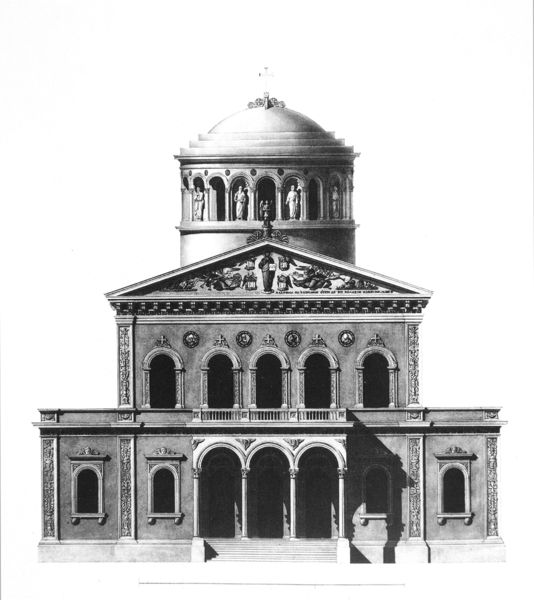
Titel: Entwurf zur Basilika St. Bonifaz in München
Künstler: Leo von Klenze
Standort: München
Institution: Staatliche Graphische Sammlung
Schlagwörter: schatten, weiß, fenster, grau, licht, schwarz, säulen, zeichnung, dach, gebäude, haus, architektur, kirche, renaissance, rund, turm, statue, balkon, relief, ansicht, bogen, fassade, italien, studie, giebel, empore, pilaster, figuren, rundbogen, kuppel, treppe, treppen, stufen, tor, bögen, arkade, medaillon, kreuz, balustrade, dom, druck, schwarz weiss, stich, entwurf, architrav, arkaden, verziert, fries, dreiecksgiebel, portal, gesims, skulpturen, statuen, jesus, portikus, rundbögen, romanik, ballustrade, tempel, korinthisch, dreiteilig, basilika, klassizistisch, bauwerk, aufriss, tympanon, architekturzeichnung, zeichung, rotunde, segmentgiebel, balluster, rundbögenm, medaillons, rundturm, scgwarz, capitol, frühchristiche basilika, grablege ludwig i, st bonifaz, kuffel, sockelartig